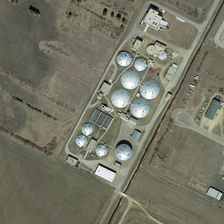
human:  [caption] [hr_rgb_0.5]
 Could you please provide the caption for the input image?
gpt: there are some circular building together among images .

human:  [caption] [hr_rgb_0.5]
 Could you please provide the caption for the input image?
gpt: advice is a vast barren land and roads outside .

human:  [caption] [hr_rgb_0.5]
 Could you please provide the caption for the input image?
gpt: some storage tanks are surrounded by farmlands .

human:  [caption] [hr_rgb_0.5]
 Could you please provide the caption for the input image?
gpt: some storage tanks are surrounded by farmlands .

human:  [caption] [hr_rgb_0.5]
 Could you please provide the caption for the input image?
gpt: there are some circular building together among images .